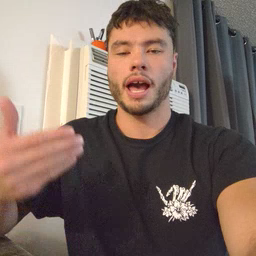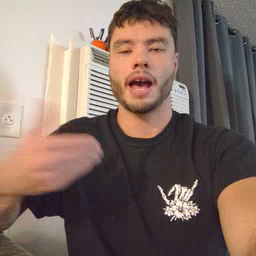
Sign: have